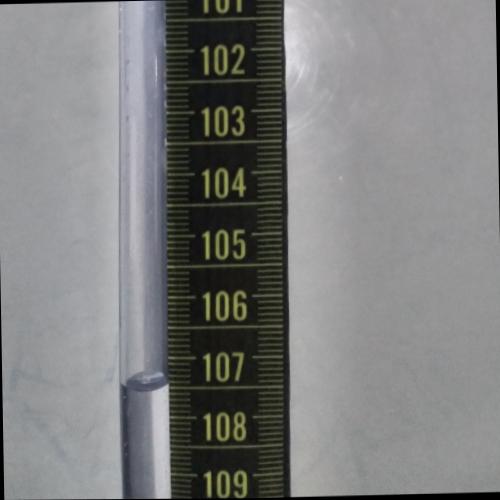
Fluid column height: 107.4 cm